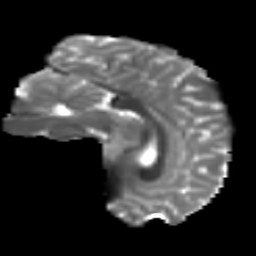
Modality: T2w
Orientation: sagittal
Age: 16
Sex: male
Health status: ill
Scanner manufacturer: ge
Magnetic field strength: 3 T
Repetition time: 6.752 s
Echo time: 0.079 s